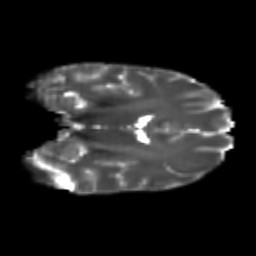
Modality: T2w
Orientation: coronal
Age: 24
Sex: female
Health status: healthy
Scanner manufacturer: philips
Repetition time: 7.476 s
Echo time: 0.08753 s